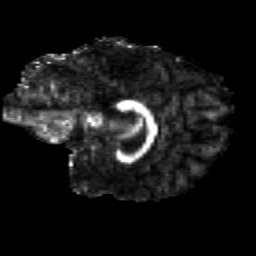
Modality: FA
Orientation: sagittal
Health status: healthy
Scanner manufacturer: siemens
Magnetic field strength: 3 T
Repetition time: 12 s
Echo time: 0.092 s